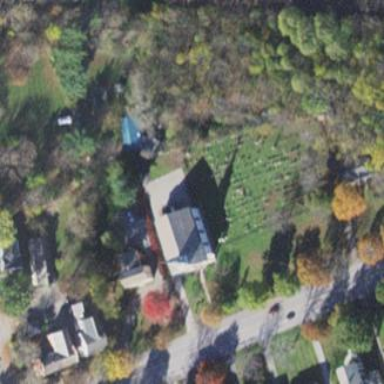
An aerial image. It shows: Cemetery.